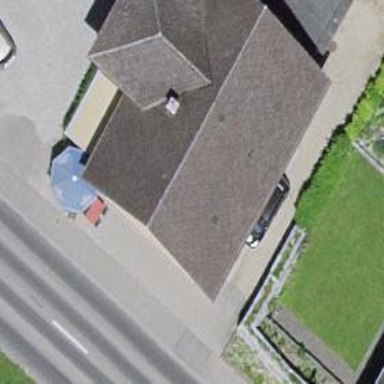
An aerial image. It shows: Restaurant.